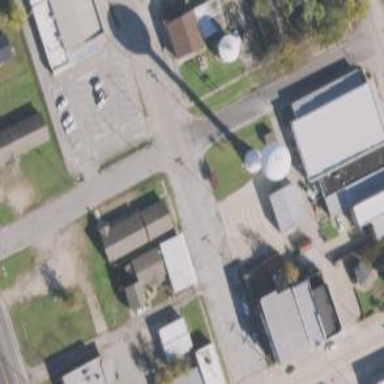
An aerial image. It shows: Water tower that is man-made.